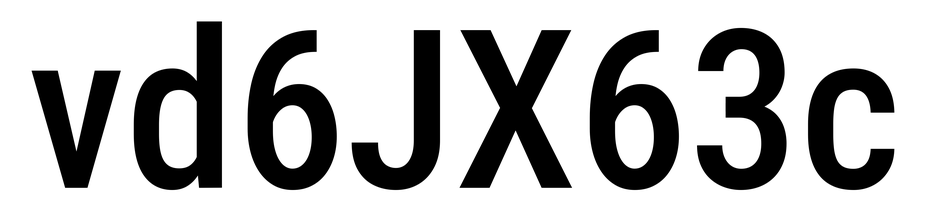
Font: Roboto_Condensed_Medium